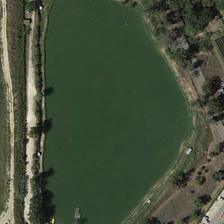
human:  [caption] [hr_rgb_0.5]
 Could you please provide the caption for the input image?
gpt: the pond is surrounded by green trees .

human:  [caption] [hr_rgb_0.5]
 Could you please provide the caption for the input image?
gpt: a row of orange roofed houses on the edge of the pond .

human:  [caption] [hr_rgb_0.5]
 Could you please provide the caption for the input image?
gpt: a row of orange roofed houses on the edge of the pond .

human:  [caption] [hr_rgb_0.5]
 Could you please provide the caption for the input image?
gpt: the pond is surrounded by green trees .

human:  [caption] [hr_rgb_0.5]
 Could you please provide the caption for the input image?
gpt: the pond is surrounded by green trees .